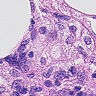
Metastatic tissue present: no